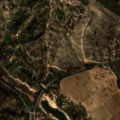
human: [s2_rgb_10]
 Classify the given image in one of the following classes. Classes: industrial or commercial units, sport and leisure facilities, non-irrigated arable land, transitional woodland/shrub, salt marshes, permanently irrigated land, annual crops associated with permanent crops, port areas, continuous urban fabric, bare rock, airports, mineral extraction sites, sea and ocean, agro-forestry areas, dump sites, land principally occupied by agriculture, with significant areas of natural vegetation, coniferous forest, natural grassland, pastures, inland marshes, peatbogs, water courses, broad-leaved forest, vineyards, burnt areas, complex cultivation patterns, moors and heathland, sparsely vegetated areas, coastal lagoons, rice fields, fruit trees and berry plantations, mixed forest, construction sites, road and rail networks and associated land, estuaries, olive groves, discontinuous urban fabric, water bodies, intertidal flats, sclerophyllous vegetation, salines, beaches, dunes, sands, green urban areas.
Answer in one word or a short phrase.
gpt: non-irrigated arable land, permanently irrigated land, annual crops associated with permanent crops, complex cultivation patterns, land principally occupied by agriculture, with significant areas of natural vegetation, mixed forest, transitional woodland/shrub, water bodies